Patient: sex M, age 65
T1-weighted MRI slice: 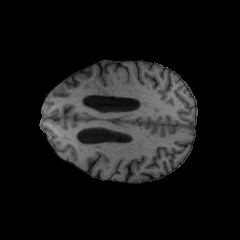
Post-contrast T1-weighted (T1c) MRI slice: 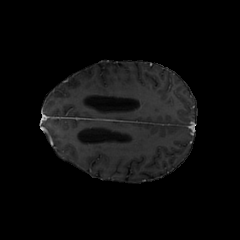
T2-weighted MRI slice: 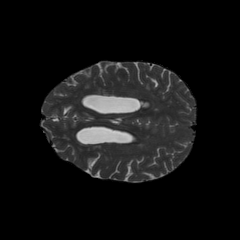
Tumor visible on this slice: no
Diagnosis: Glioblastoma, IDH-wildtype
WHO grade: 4